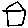
Label: house